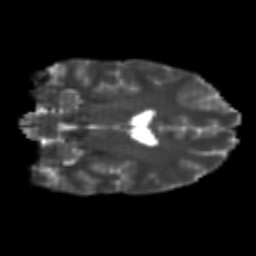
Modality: T2w
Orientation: coronal
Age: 25
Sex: male
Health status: healthy
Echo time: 0.074 s